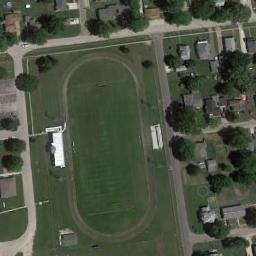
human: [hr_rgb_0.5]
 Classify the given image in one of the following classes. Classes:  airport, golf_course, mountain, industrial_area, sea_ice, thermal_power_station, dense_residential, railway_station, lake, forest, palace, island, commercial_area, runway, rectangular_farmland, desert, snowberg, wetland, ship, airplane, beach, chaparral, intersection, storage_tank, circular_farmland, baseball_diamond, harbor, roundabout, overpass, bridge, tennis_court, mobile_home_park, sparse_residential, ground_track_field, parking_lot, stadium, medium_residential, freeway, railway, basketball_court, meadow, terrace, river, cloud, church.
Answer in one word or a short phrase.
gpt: ground_track_field